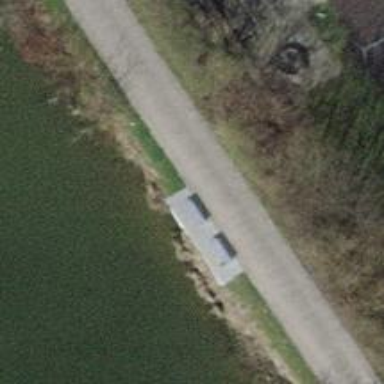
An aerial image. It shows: Bench for seating.